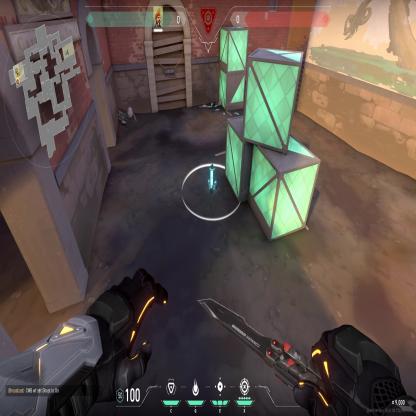
Label: planted spike